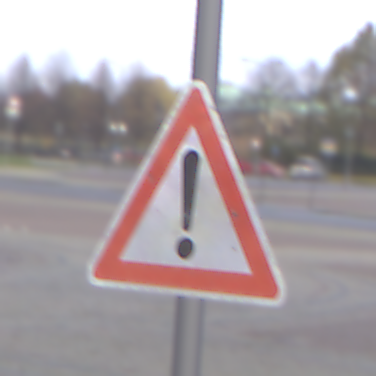
Verkehrszeichen: Gefahrenstelle
Umgebung: Outdoor, Urban
Tageszeit: MorningAfternoon
Wetter: PartlyCloudy
Licht: Natural
Jahreszeit: NotSpecified
Kontrast: LowContrast